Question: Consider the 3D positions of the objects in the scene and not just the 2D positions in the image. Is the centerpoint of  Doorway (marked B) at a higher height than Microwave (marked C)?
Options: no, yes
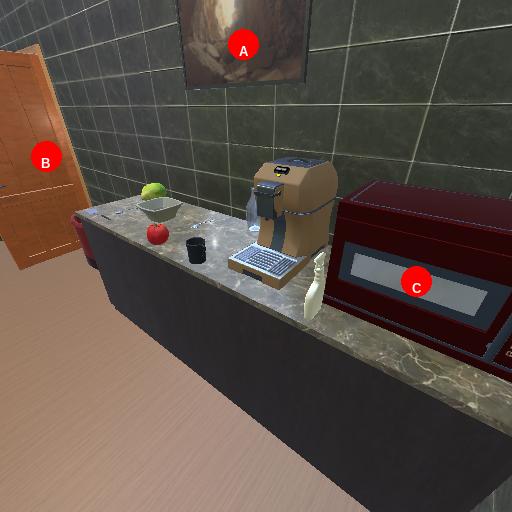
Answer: no